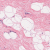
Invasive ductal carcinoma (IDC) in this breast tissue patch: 0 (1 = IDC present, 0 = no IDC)